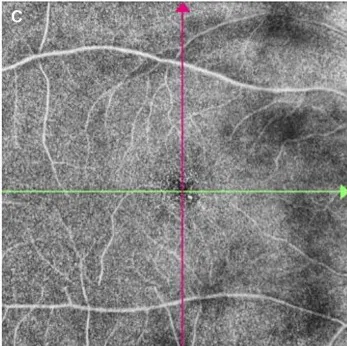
Swept-Source Optical Coherence Tomography Angiography (SS-OCTA) examinations of the right eye at initial presentation. (C)
Enface SS-OCTA structural images of SCP layer. (A-D) showed no obvious abnormality correlated with lymphoma.
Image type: ophthalmic_imaging (ophthalmic_angiography)